Question: How can i indicate duplicity in excel column ? For example i have this rows.
'''
c1Indicator1 c2Indicator2
c1row1 c2rowA
c1row2 c2rowB
c1row3 c2rowC
c1row2 c2rowD
c1row4 c2rowE
c1row1 c2rowF
'''
In first column is duplicity and in second column is not. Can i for example set Indicator1 text to "!" or background color to red if in column is duplicity ? I dont need exactly find or highlight specific cells which are duplicit, only know if there are any duplicits :-)
thank you
Here is an image for better description:

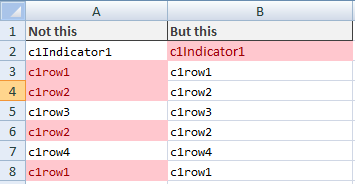
Answer: You can use conditional formatting to highlight the duplicates:
Select all of the values in Indicator1 row, on the ribbon home tab press Conditional Formatting> Highlight Cell Rules> Duplicate Values. From there you can choose how you want your duplicates to be formatted.
EDIT: in response to your update
Highlight your header in cell and click conditional formatting>new rule>Use a formula to determine which cells to format
Assuming your values are in insert the following formula:
'=(SUM(IF(FREQUENCY(IF(LEN(A2:A7)>0,MATCH(A2:A7,A2:A7,0),""),IF(LEN(A2:A7)>0,MATCH(A2:A7,A2:A7,0),""))>0,1)))<>COUNTA(A2:A7)'
Source:
<URL>
You will then need to clikc "Format" and select the formatting you would like when that formula evaluates to true - when there are duplicates (e.g. red background)